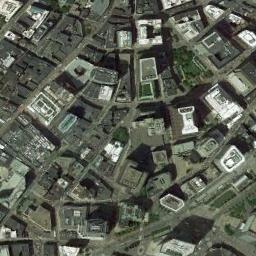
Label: commercial_area